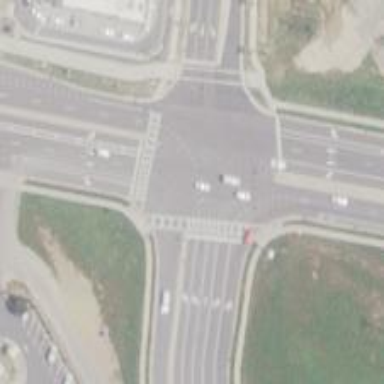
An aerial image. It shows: Secondary link road.